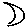
Label: moon